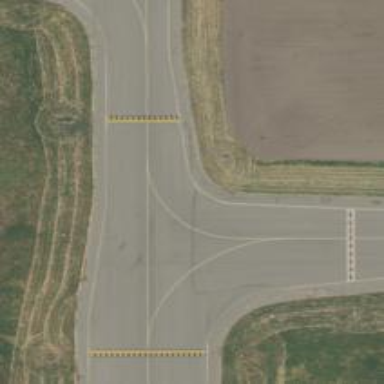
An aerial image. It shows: View of taxiway at the airport.